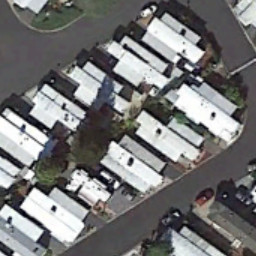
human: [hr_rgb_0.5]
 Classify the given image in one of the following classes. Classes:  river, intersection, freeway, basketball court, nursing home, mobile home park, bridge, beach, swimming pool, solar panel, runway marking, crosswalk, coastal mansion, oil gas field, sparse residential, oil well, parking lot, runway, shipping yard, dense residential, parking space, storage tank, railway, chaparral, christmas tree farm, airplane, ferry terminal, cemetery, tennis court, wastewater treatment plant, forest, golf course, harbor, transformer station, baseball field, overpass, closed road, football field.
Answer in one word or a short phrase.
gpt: mobile home park